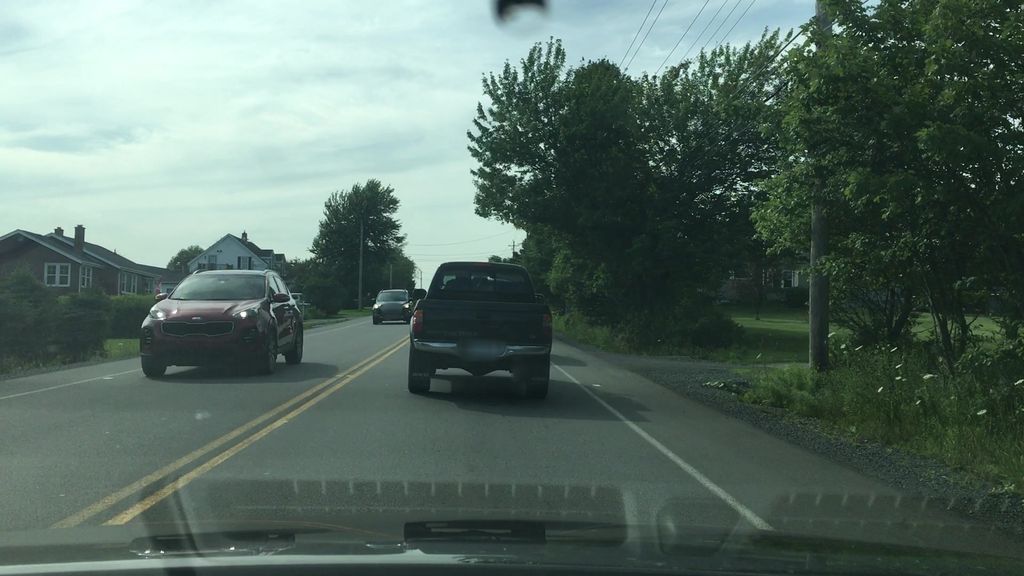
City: halifax